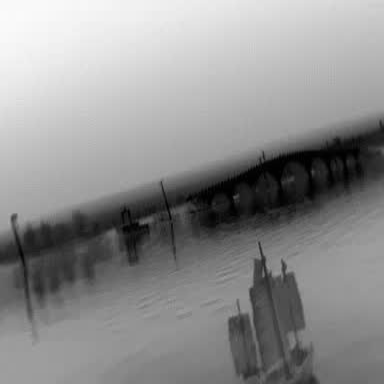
There is a sailboat in the infrared image.